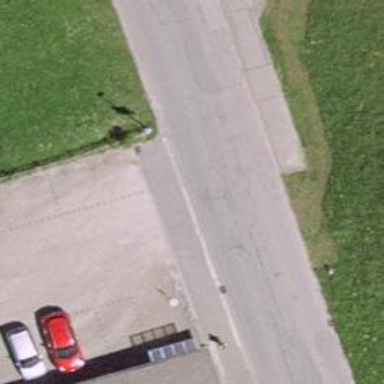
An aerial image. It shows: Road serving as parking aisle.